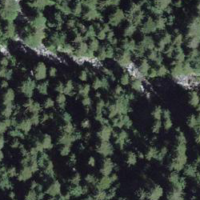
EUNIS habitat code: 43
Species observed at this site:
Equisetum hyemale